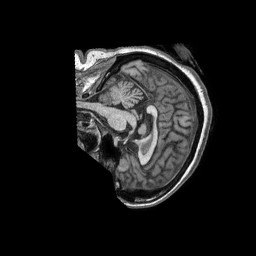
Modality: T1w
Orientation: sagittal
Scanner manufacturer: philips
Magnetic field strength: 1.5 T
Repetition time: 0.007336 s
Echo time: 0.003336 s